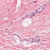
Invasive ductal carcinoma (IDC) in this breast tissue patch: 0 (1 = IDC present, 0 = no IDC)